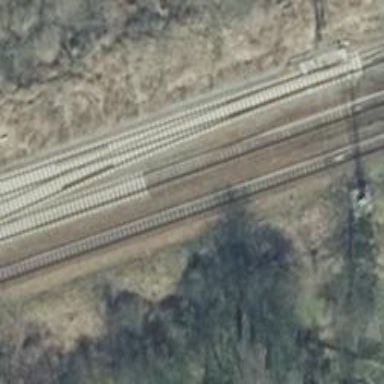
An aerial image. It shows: Railway track with contact lines for electrification.